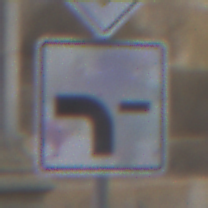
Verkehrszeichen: VerlaufVorfahrtsstrasse6
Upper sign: Vorfahrtsstrasse
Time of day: Midday
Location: Outdoor (Urban)
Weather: Overcast
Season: NotSpecified
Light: Natural